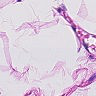
Metastatic tissue present: no